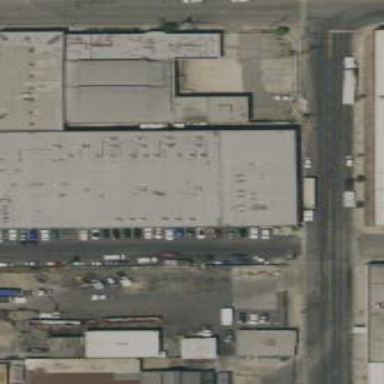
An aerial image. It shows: Industrial building.